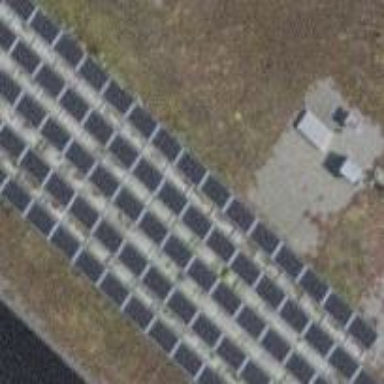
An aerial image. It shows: Solar power generator using photovoltaic panels.